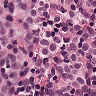
Metastatic tissue present: yes